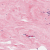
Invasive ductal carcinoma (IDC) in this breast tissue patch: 0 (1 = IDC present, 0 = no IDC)